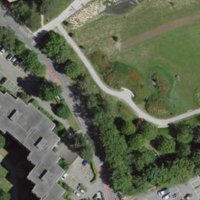
EUNIS habitat code: 53
Species observed at this site:
Datura stramonium